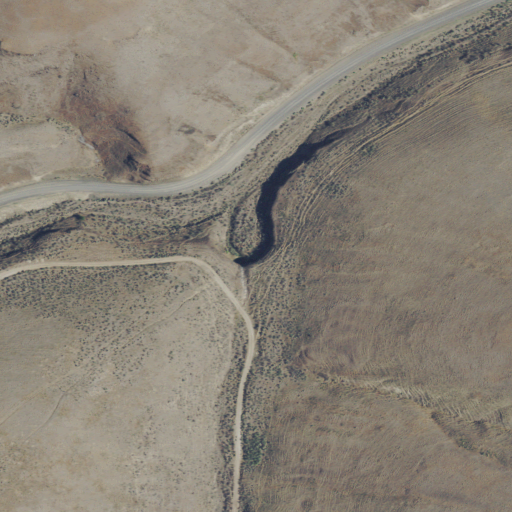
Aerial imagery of valley in Oregon named Waterfalls Hollow containing grassland and shrub